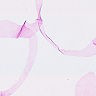
Metastatic tissue present: no